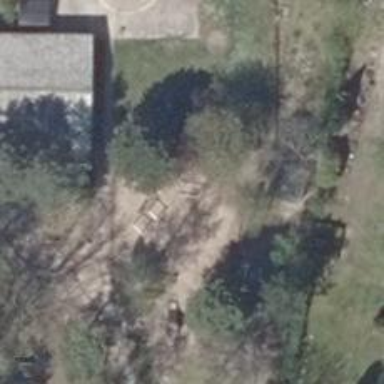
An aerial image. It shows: Playground featuring swings.